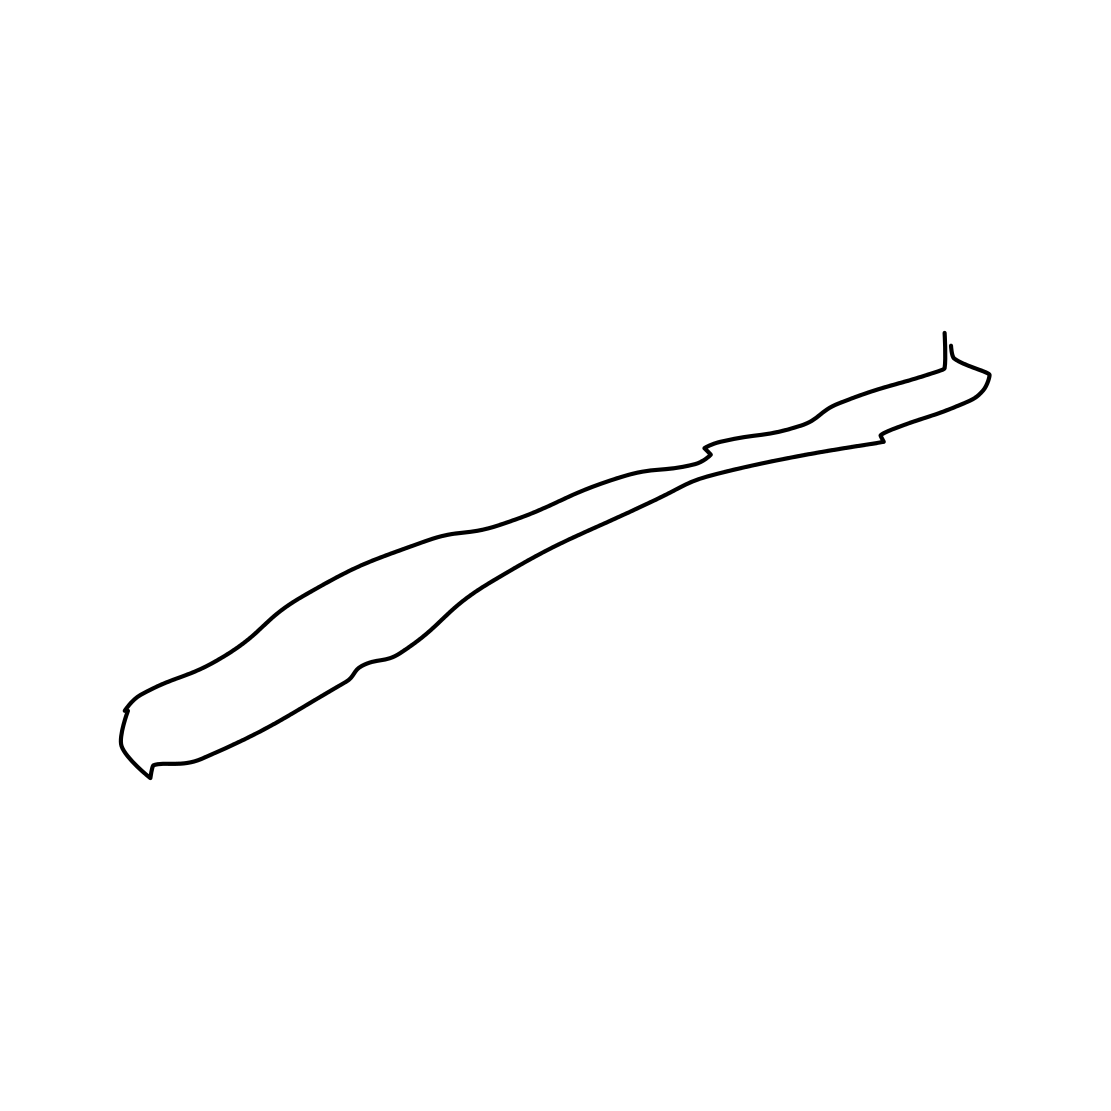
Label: baseball bat